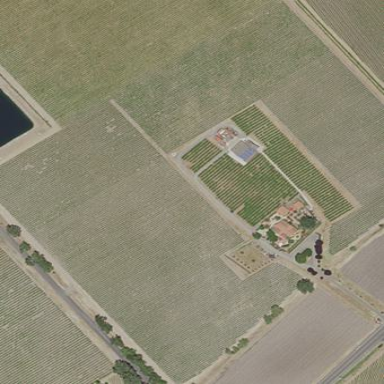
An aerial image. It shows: Vineyard with grape crops.